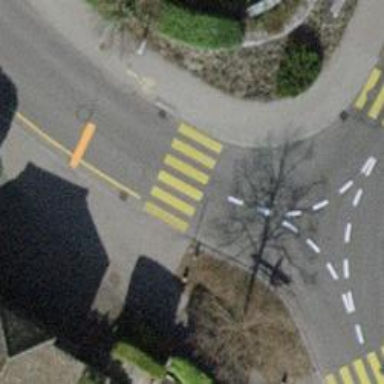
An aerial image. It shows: Marked road crossing.